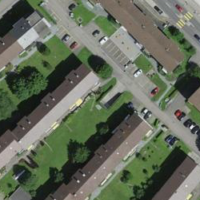
EUNIS habitat code: 54
Species observed at this site:
Salvia pratensis